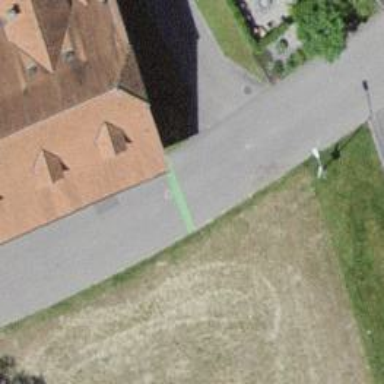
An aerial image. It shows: Asphalt road in residential area.